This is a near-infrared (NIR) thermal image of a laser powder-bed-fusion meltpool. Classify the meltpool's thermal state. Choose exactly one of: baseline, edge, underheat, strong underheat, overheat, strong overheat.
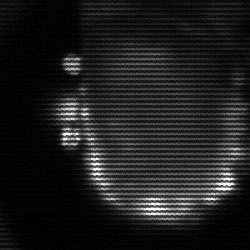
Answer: baseline